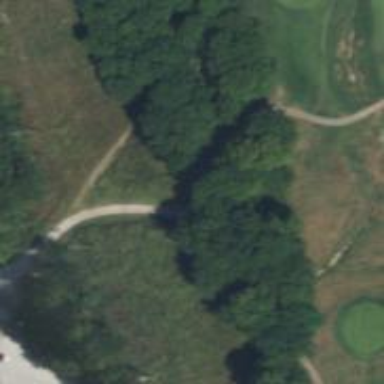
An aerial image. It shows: Pathway for golfing.